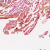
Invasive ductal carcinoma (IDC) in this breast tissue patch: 0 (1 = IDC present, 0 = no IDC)